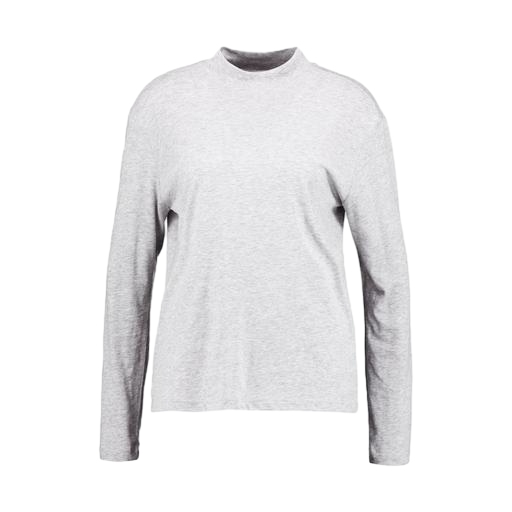
long-sleeve t-shirt only macy, high-neck top, longsleeve t-shirt, white background